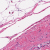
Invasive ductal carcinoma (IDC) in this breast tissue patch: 0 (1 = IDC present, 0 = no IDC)